Question: Hi I am making a simple login in laravel and I get an error when I try to perform an authentication. It is a rather odd connection error

'''
'mysql' => array(
'driver' => 'mysql',
'host' => 'Marsur',
'database' => 'database',
'username' => 'root',
'password' => 'root',
'charset' => 'utf8',
'collation' => 'utf8_unicode_ci',
'prefix' => '',
'options' => array(
PDO::ATTR_PERSISTENT => true,
),
),
'''
'''
public function doLogin(){
$rules = array('correo' => 'required|email',
'password' => 'required');
$validator = Validator::make(Input::all(), $rules);
if($validator->fails()){
return Redirect::to('usuario')
->withErrors($validator)// manda los errores al login
->withInput(Input::except('password')); //
}else{
$userData = array(
'Correo' => Input::get('correo'),
'Contrasena' => Input::get('password')
);
if(Auth::attempt($userData)){
echo 'bien';
}else{
return Redirect::to('login');
}
}
}
'''
'''
class Usuario extends Eloquent{
protected $table = 'Usuario';
protected $primaryKey = 'idUsuario';
protected $fillable = array('Nombre',
'Apellido',
'TipoUsuario',
'Contrasena',
'Correo',
'Telefono');
}
'''
how can I fix it?
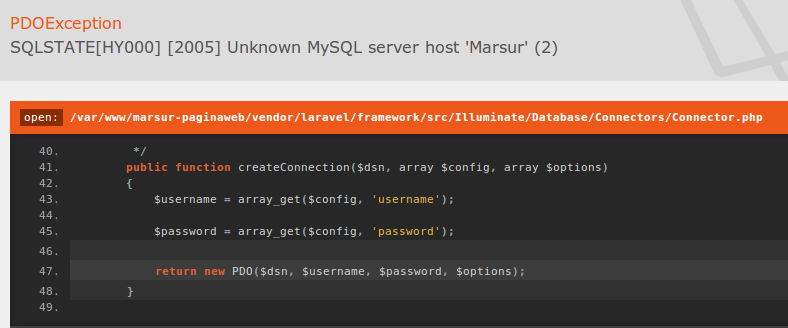
Answer: 'Marsur' is almost certainly not a valid hostname.
Generally a hostname is an IP address, or 'localhost'. On some occasions you may refer to a remote server by its hostname, but in such a case it will have a name that looks like a web address.
So... fix that. If your database is on the same physical machine as the rest of your code, then you need 'localhost'.